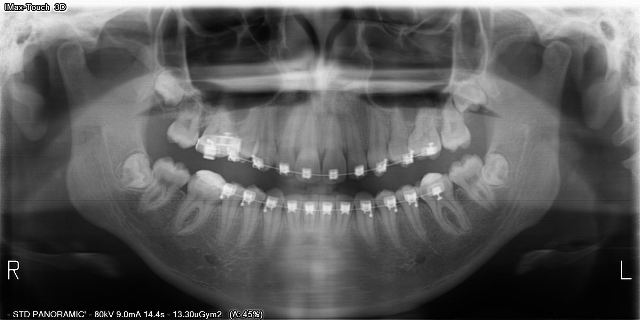
adult